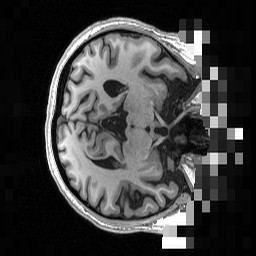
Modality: T1w
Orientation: axial
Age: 29
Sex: female
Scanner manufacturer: siemens
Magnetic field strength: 3 T
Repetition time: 2.53 s